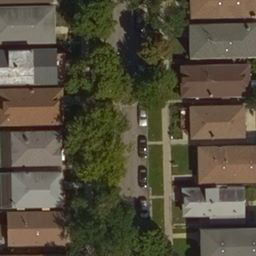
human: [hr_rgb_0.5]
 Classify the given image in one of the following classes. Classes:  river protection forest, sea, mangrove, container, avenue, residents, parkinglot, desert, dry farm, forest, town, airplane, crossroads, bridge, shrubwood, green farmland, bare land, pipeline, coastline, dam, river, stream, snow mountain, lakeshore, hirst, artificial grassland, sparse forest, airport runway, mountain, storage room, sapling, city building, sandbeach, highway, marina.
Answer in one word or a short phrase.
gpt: residents